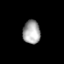
Tissue: prostate
Cell type: Fibroblasts
Senescence score: 0.6882
Nuclear area (px): 399
Mean DAPI intensity: 166.218